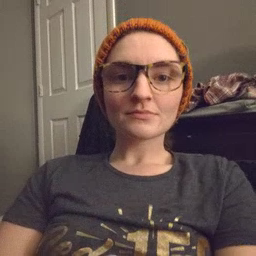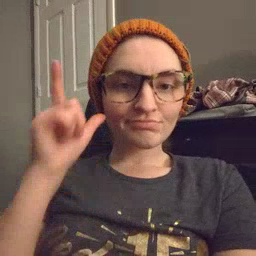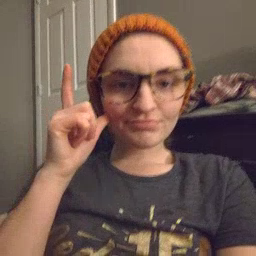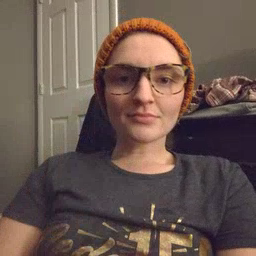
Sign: listen